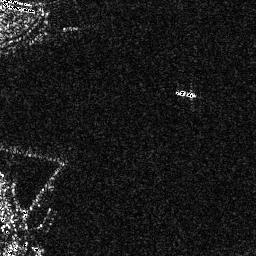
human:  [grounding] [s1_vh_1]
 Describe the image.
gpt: In the satellite image, there is  <ref>1 small ship </ref> <box>[[67, 33, 76, 37, 0]]</box> located at right.